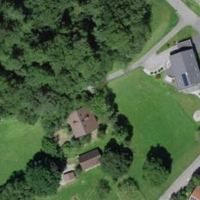
EUNIS habitat code: 24
Species observed at this site:
Salvia pratensis